Aerial crown-view tile of a tropical tree (Barro Colorado Island, Panama), acquired 20240611:
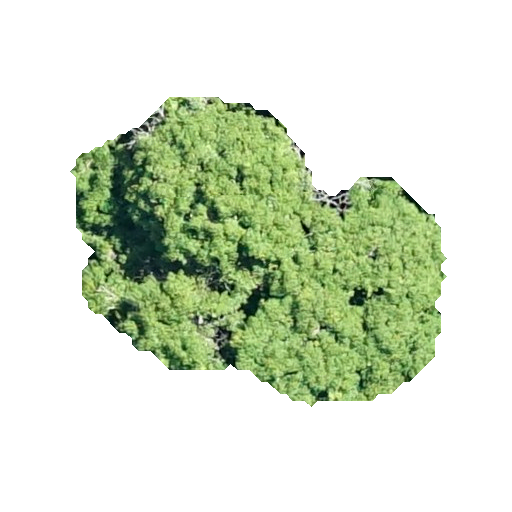
Species: Handroanthus guayacan
GBIF accepted scientific name: Handroanthus guayacan
Crown area: 125.751 m²